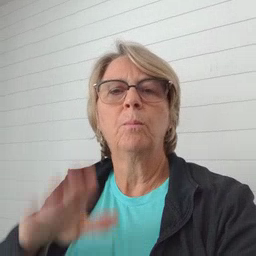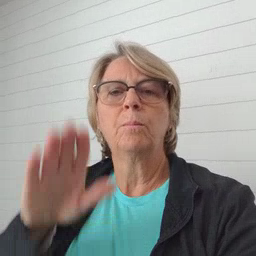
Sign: down